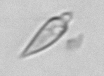
Label: Oxytoxum